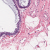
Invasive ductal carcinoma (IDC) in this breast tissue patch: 0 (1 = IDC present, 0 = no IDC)